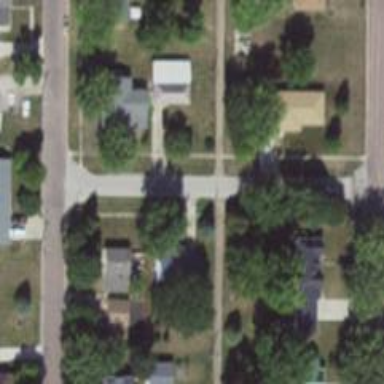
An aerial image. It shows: Alleyway designated as service road.